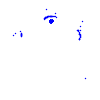
Particle: pion